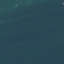
Label: SeaLake